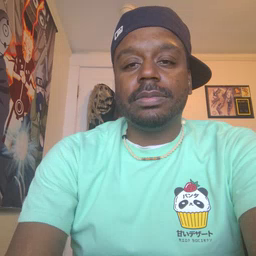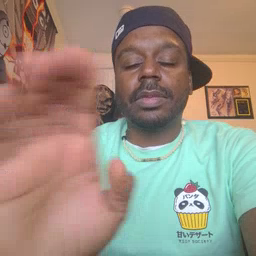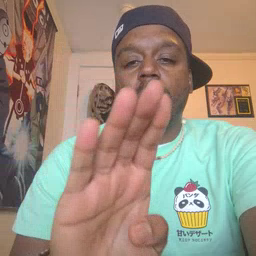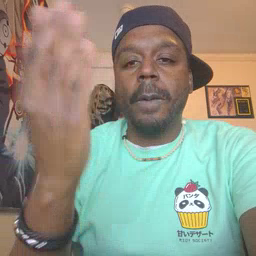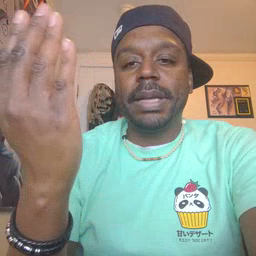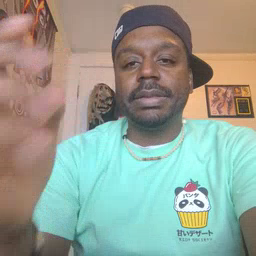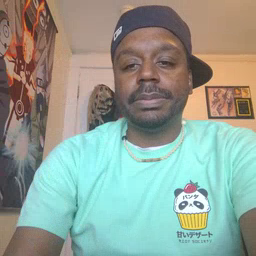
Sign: open